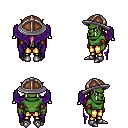
a pixel art fantasy rpg character, male body template, orc, green skin, purple wings, gold greaves, pink ponytail hairstyle, chain helm, cloth bracers, metal boots, four views (front, back, left, right), 2x2 character sprite sheet, small pixel art, hard edges, no anti-aliasing